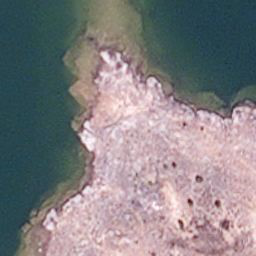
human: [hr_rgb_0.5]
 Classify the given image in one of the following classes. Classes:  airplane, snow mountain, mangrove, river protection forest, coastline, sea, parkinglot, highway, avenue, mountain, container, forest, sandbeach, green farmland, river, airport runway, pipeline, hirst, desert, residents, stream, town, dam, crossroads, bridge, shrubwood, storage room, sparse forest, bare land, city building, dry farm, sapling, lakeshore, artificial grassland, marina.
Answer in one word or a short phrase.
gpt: lakeshore